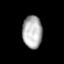
Tissue: lung
Cell type: Endothelial cells
Senescence score: 0.2035
Nuclear area (px): 625
Mean DAPI intensity: 179.003